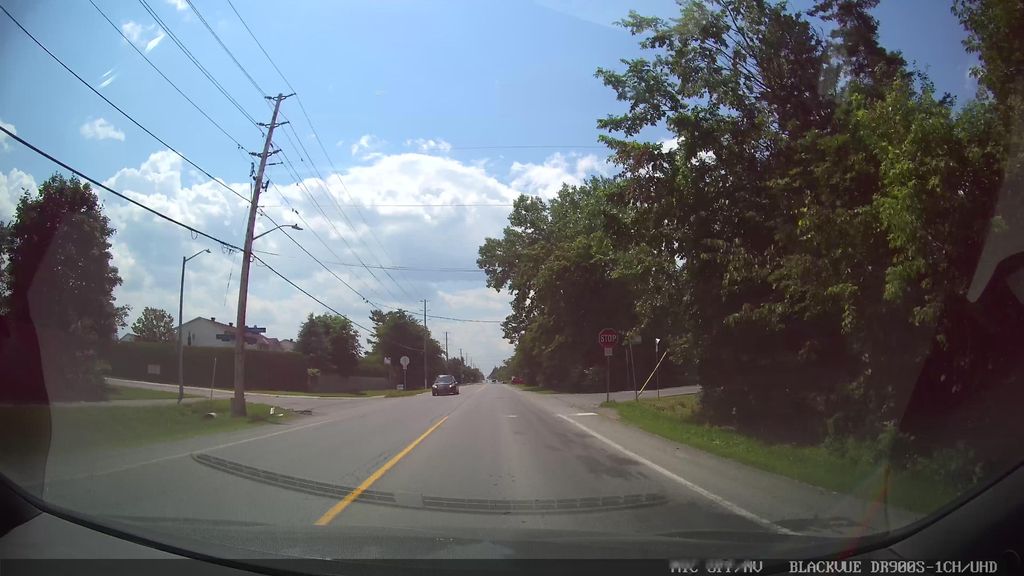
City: ottawa-gatineau